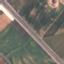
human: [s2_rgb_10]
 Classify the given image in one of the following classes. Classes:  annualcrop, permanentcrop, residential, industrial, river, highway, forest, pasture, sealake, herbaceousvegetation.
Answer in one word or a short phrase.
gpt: Highway